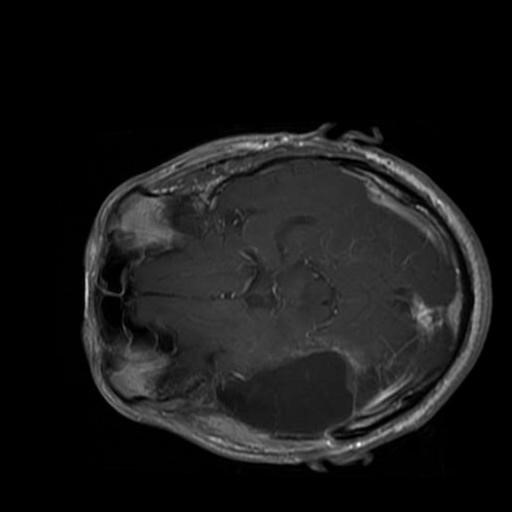
Label: brain_glioma